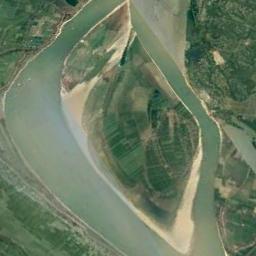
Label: island